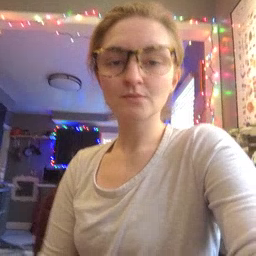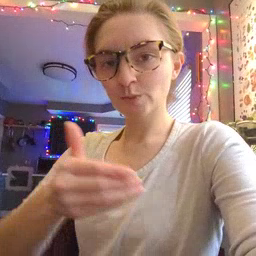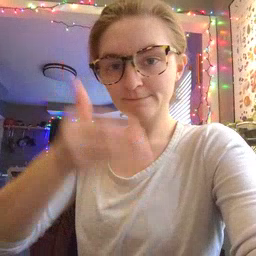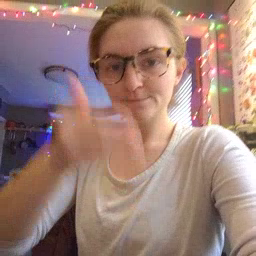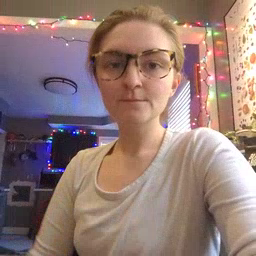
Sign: glasswindow